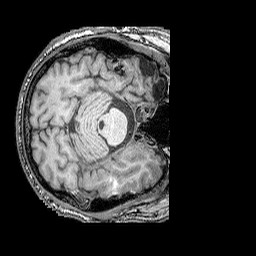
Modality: T1w
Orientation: axial
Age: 54
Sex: male
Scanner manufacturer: siemens
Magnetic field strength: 3 T
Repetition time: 2.25 s
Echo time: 0.00415 s